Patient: sex M, age 53
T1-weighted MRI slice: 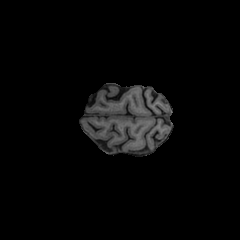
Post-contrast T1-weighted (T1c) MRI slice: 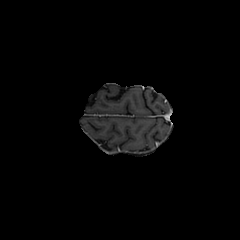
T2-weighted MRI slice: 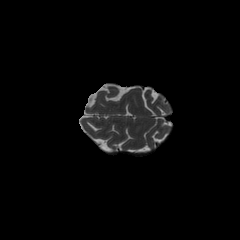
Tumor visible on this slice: no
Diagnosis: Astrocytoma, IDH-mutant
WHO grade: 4